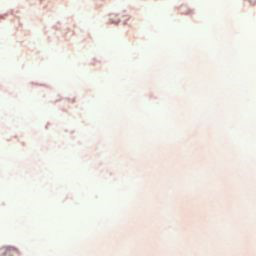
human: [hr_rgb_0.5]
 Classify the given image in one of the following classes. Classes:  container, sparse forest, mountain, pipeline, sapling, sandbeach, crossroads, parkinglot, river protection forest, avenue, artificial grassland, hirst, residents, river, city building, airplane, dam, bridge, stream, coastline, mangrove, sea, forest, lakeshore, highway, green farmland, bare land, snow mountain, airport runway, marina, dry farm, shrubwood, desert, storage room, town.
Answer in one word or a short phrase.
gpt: sandbeach